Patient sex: F
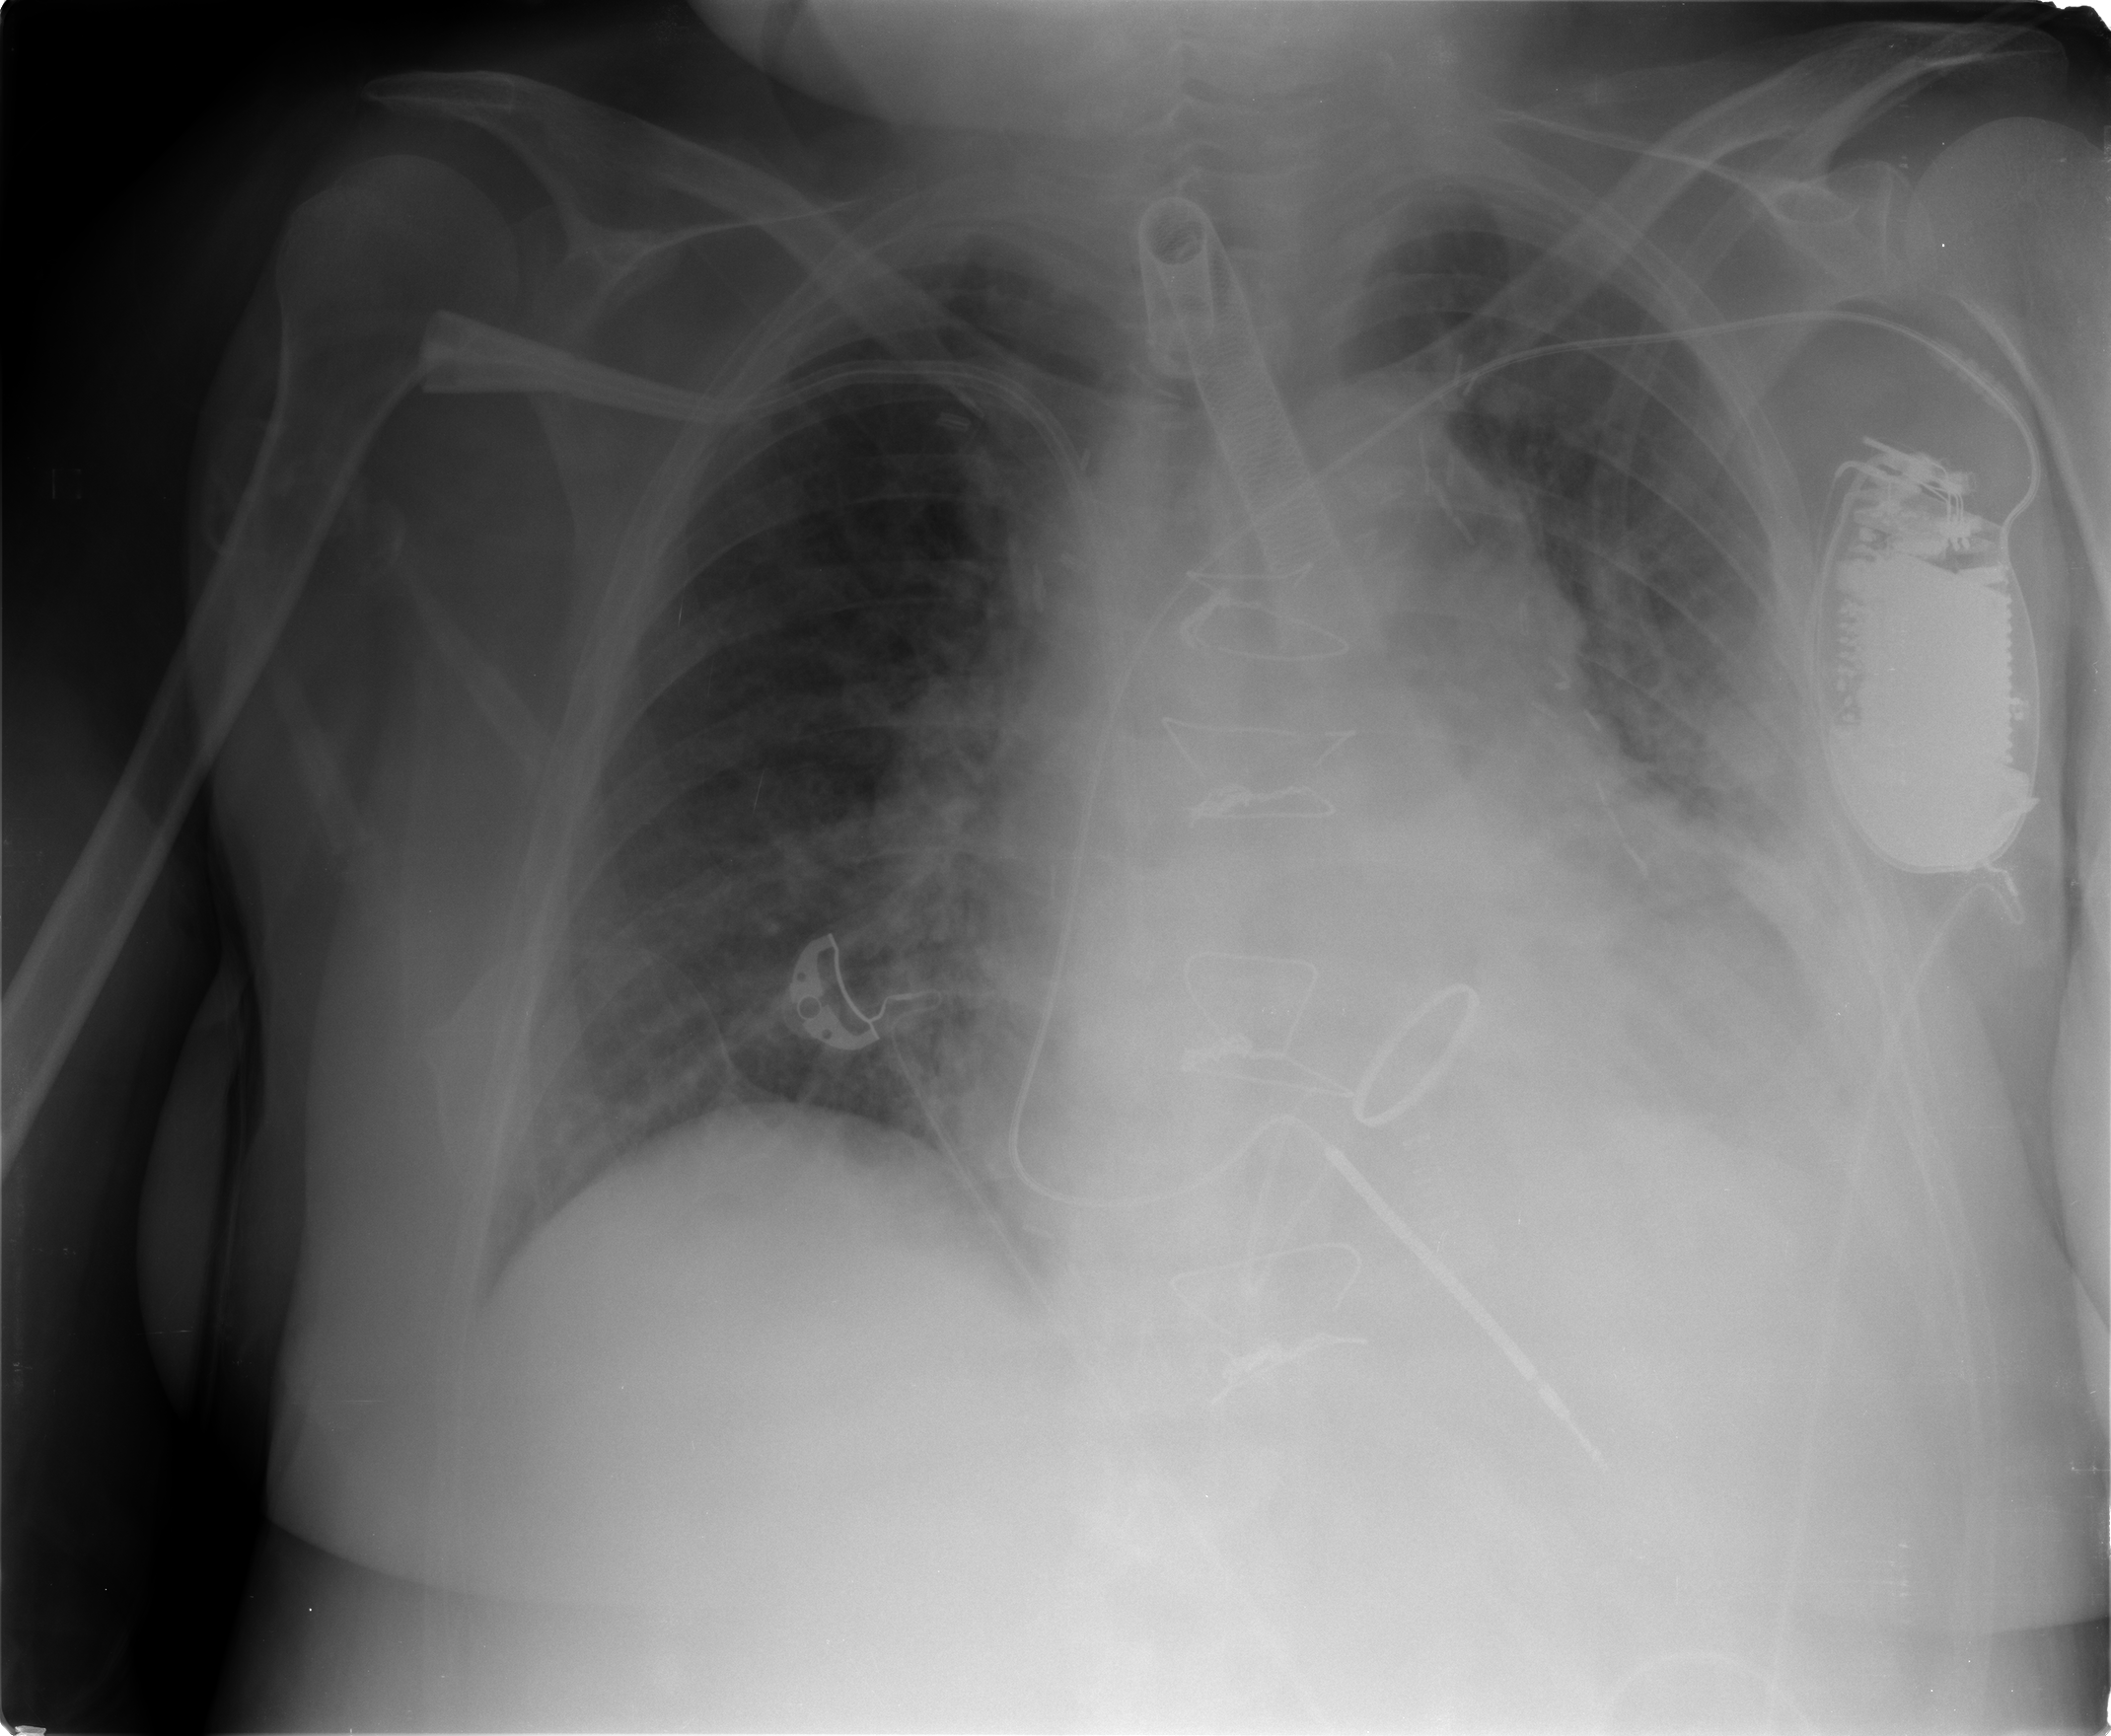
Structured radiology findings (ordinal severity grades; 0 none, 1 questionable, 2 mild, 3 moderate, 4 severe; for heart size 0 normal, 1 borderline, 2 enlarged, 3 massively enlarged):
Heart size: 2
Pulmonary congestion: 2
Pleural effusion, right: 0
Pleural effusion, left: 2
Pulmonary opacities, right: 2
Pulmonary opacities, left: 2
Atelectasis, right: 2
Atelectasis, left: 2